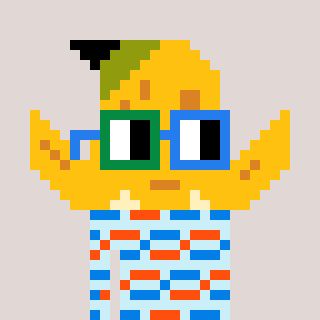
a pixel art character with square green and blue glasses, a banana-shaped head and a cold-colored body on a warm background